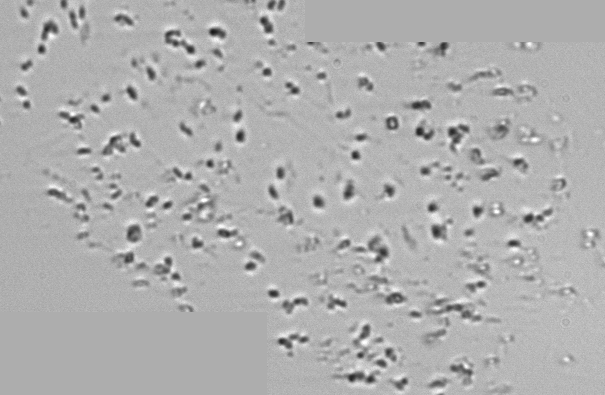
Label: Phaeocystis